Question: I have <URL> from a social network and then displays it in a view:

The data arrives in JSON format (please note the 'sex = 0' for male users):
'''
2014-01-22 21:18:42.915 oauthMailru[697:1303] json=(
{
age = 41;
"app_installed" = 1;
birthday = "08.06.1972";
"first_name" = Alexander;
"friends_count" = 17;
"has_pic" = 1;
"is_friend" = 0;
"is_online" = 0;
"is_verified" = 1;
"last_name" = Farber;
"last_visit" = <PHONE>;
link = "http://my.mail.ru/mail/farber72/";
location = {
city = {
id = 855;
name = "Dusseldorf";
};
country = {
id = 46;
name = "Germany";
};
};
nick = "Alexander Farber";
pic = "http://avt.appsmail.ru/mail/farber72/_avatar";
"pic_big" = "http://avt.appsmail.ru/mail/farber72/_avatarbig";
"pic_small" = "http://avt.appsmail.ru/mail/farber72/_avatarsmall";
"referer_id" = "";
"referer_type" = "";
sex = 0;
"show_age" = 1;
uid = 17880121030128875114;
vip = 0;
}
)
'''
And then I print it in my <URL>:
'''
2014-01-22 21:18:42.920 oauthMailru[697:70b] id: 17880121030128875114
2014-01-22 21:18:42.920 oauthMailru[697:70b] first_name: Alexander
2014-01-22 21:18:42.921 oauthMailru[697:70b] last_name: Farber
2014-01-22 21:18:42.921 oauthMailru[697:70b] city: Dusseldorf
2014-01-22 21:18:42.921 oauthMailru[697:70b] female: 1
2014-01-22 21:18:42.922 oauthMailru[697:70b] avatar: http://avt.appsmail.ru/mail/farber72/_avatarbig
'''
My code parsing the JSON input is in <URL> properties:
'''
NSDictionary *dict = json[0];
_user = [[User alloc] init];
_user.userId = dict[@"uid"];
_user.firstName = dict[@"first_name"];
_user.lastName = dict[@"last_name"];
_user.city = dict[@"location"][@"city"][@"name"];
_user.avatar = dict[@"pic_big"];
_user.female = !(BOOL)dict[@"sex"];
'''
For some reason the last User property - the BOOL 'female' is always set wrong for me.
I have tried the following with no success:
'''
_user.female = !(BOOL)dict[@"sex"];
_user.female = (0 != dict[@"sex"]);
_user.female = (int)dict[@"sex"];
'''
Can anybody please advise, how to cast the 'id' to 'BOOL' here properly?
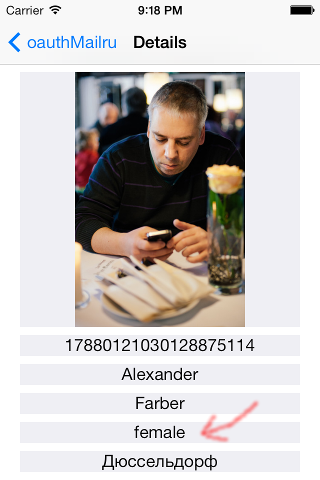
Answer: You can't cast objects to primitives in Objective C ('id's are object pointers) . Assuming your JSON parser parses the numbers into NSNumbers you'd just have to do:
'''
![dict[@"sex"] boolValue]
'''